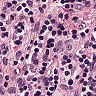
Metastatic tissue present: no